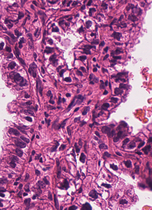
Tumor epithelial tissue: yes
Tumor-associated stroma tissue: yes
Normal tissue: no